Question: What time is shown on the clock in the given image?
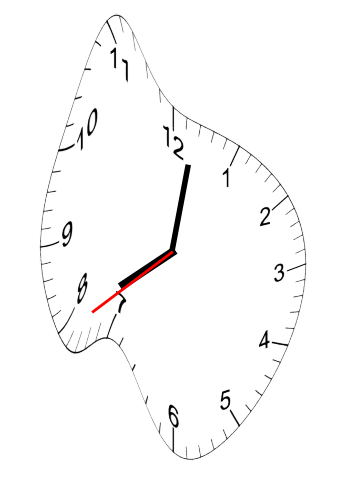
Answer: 08:01:39